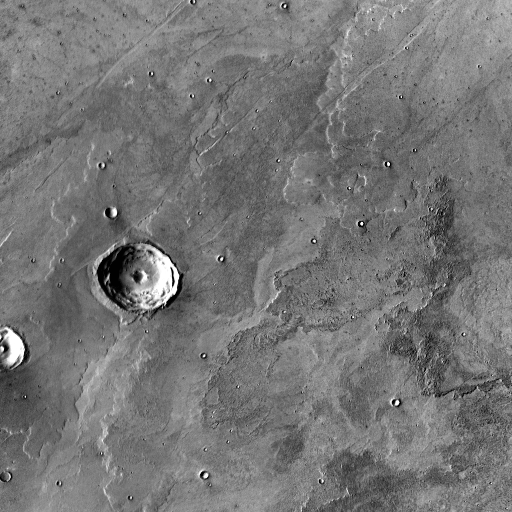
Crater classes present: Background, Other